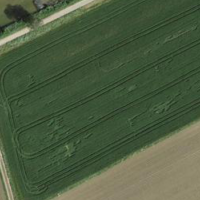
EUNIS habitat code: 52
Species observed at this site:
Urtica dioica